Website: macys
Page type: cross-sells
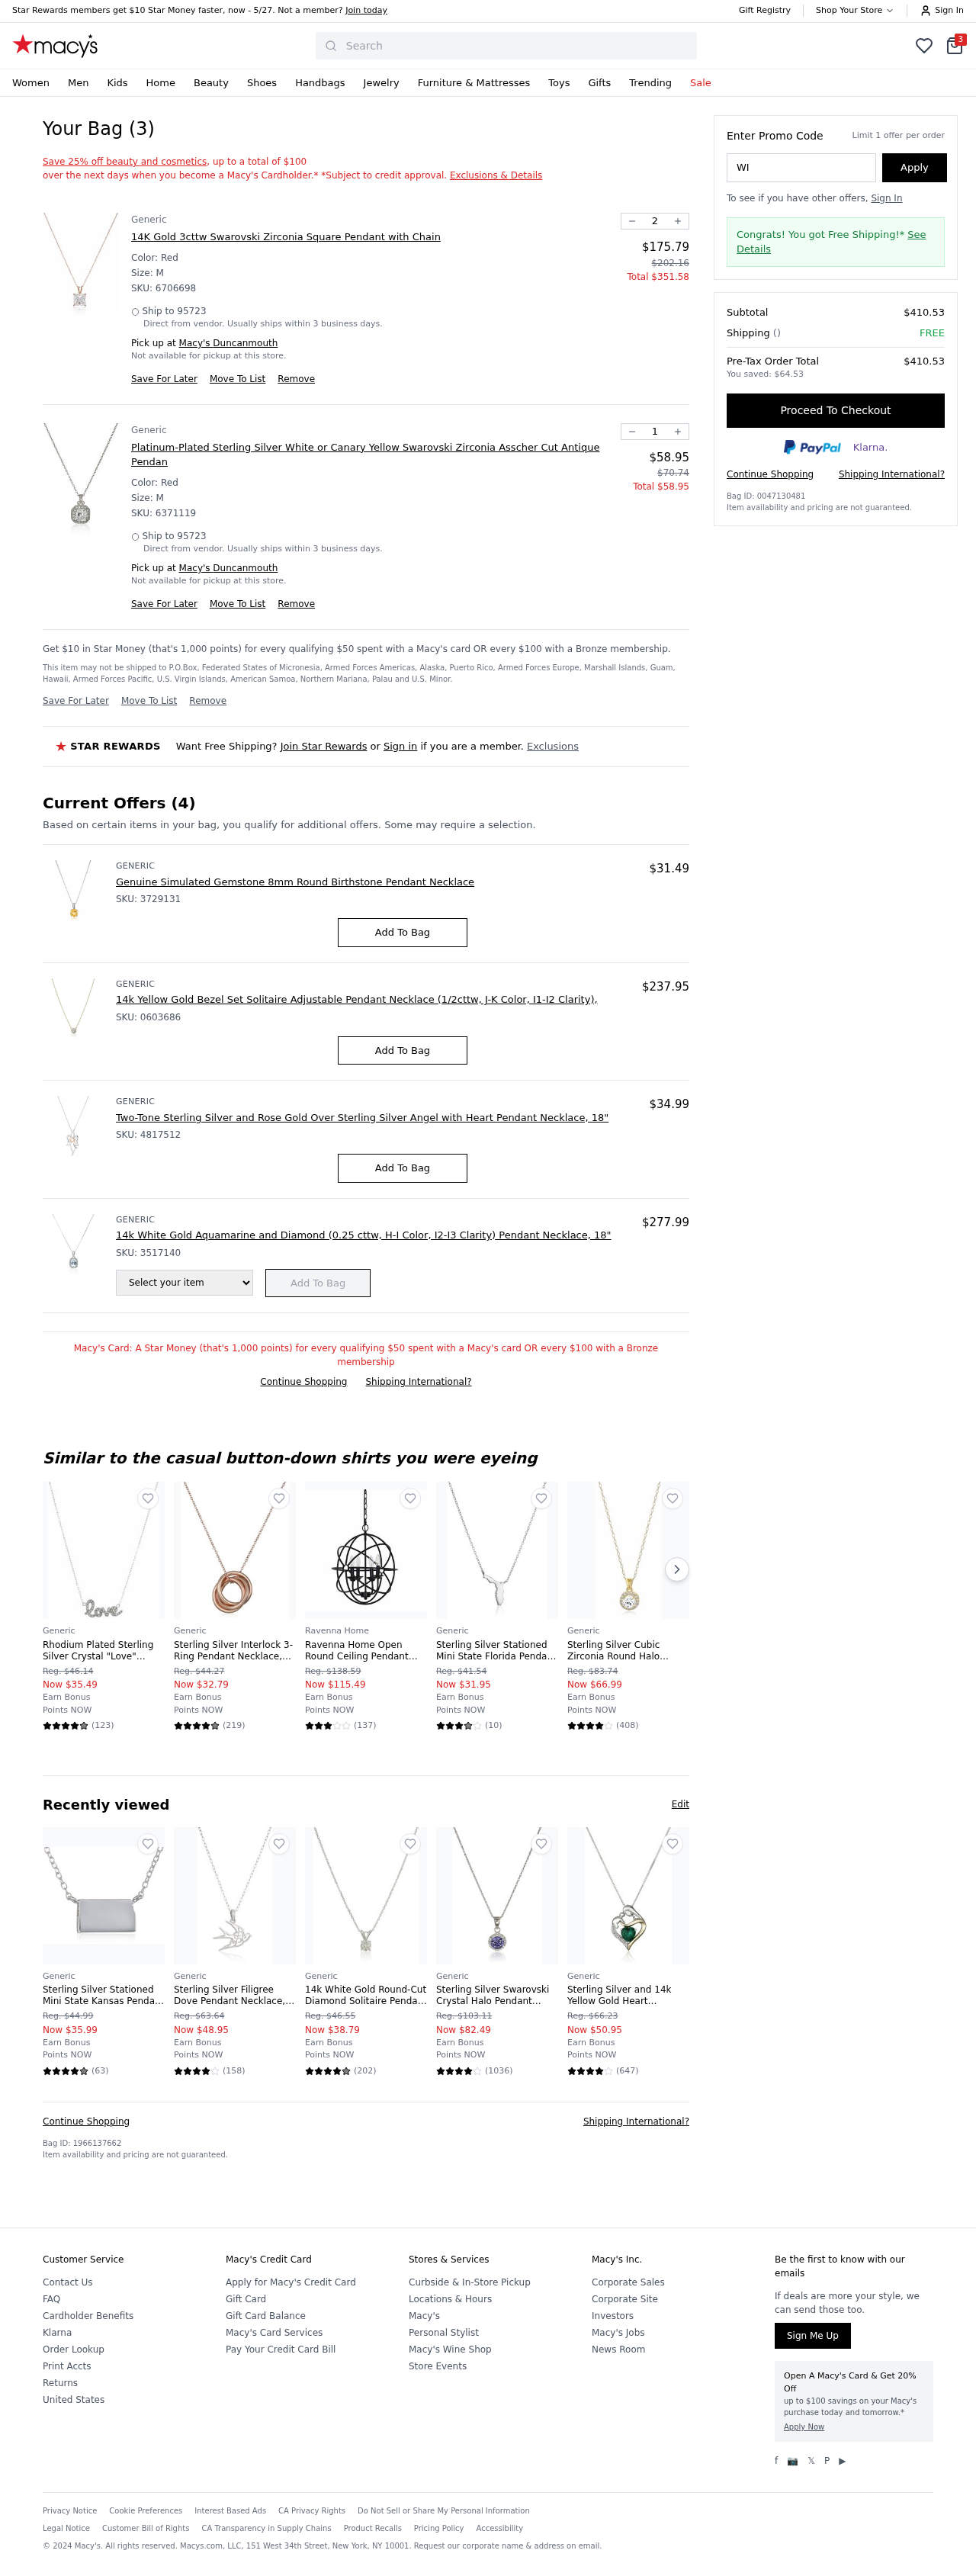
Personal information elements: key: PII_CITY
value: Duncanmouth
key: PII_POSTCODE
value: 95723
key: PII_PROMO_CODE
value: WINTER06
Product elements: key: PRODUCT10_BRAND
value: Generic
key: PRODUCT10_NAME
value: Sterling Silver Stationed Mini State Kansas Pendant Necklace, 16"+2" Extender
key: PRODUCT10_NUM_RATINGS
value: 63
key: PRODUCT10_PRICE
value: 35.99
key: PRODUCT10_RATING
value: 4.7
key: PRODUCT11_BRAND
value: Generic
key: PRODUCT11_NAME
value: Sterling Silver Filigree Dove Pendant Necklace, 18"
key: PRODUCT11_NUM_RATINGS
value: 158
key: PRODUCT11_PRICE
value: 48.95
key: PRODUCT11_RATING
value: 4.3
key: PRODUCT12_BRAND
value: Generic
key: PRODUCT12_NAME
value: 14k White Gold Round-Cut Diamond Solitaire Pendant Necklace (1/2cttw, K-L Color, I1-I2 Clarity), 18"
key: PRODUCT12_NUM_RATINGS
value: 202
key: PRODUCT12_PRICE
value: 38.79
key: PRODUCT12_RATING
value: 4.9
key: PRODUCT13_BRAND
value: Generic
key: PRODUCT13_NAME
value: Sterling Silver Swarovski Crystal Halo Pendant Necklace, 18"
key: PRODUCT13_NUM_RATINGS
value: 1036
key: PRODUCT13_PRICE
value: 82.49
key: PRODUCT13_RATING
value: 4.3
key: PRODUCT14_BRAND
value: Generic
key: PRODUCT14_NAME
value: Sterling Silver and 14k Yellow Gold Heart Mother's Jewel Created Emerald and Diamond Accent Pendant
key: PRODUCT14_NUM_RATINGS
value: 647
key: PRODUCT14_PRICE
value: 50.95
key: PRODUCT14_RATING
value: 4.4
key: PRODUCT15_BRAND
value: Generic
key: PRODUCT15_NAME
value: Genuine Simulated Gemstone 8mm Round Birthstone Pendant Necklace
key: PRODUCT15_PRICE
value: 31.49
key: PRODUCT16_BRAND
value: Generic
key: PRODUCT16_NAME
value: Two-Tone Sterling Silver and Rose Gold Over Sterling Silver Angel with Heart Pendant Necklace, 18"
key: PRODUCT16_PRICE
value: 34.99
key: PRODUCT1_BRAND
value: Generic
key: PRODUCT1_NAME
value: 14K Gold 3cttw Swarovski Zirconia Square Pendant with Chain
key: PRODUCT1_PRICE
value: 175.79
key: PRODUCT1_QUANTITY
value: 2
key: PRODUCT2_BRAND
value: Generic
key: PRODUCT2_NAME
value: Platinum-Plated Sterling Silver White or Canary Yellow Swarovski Zirconia Asscher Cut Antique Pendan
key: PRODUCT2_PRICE
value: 58.95
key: PRODUCT2_QUANTITY
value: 1
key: PRODUCT3_BRAND
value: Generic
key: PRODUCT3_NAME
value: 14k Yellow Gold Bezel Set Solitaire Adjustable Pendant Necklace (1/2cttw, J-K Color, I1-I2 Clarity),
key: PRODUCT3_PRICE
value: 237.95
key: PRODUCT4_BRAND
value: Generic
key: PRODUCT4_NAME
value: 14k White Gold Aquamarine and Diamond (0.25 cttw, H-I Color, I2-I3 Clarity) Pendant Necklace, 18"
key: PRODUCT4_PRICE
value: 277.99
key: PRODUCT5_BRAND
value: Generic
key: PRODUCT5_NAME
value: Rhodium Plated Sterling Silver Crystal "Love" Pendant Necklace, 16" +2"
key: PRODUCT5_NUM_RATINGS
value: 123
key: PRODUCT5_PRICE
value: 35.49
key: PRODUCT5_RATING
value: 4.7
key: PRODUCT6_BRAND
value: Generic
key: PRODUCT6_NAME
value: Sterling Silver Interlock 3-Ring Pendant Necklace, 18"
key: PRODUCT6_NUM_RATINGS
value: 219
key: PRODUCT6_PRICE
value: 32.79
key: PRODUCT6_RATING
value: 4.7
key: PRODUCT7_BRAND
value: Ravenna Home
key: PRODUCT7_NAME
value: Ravenna Home Open Round Ceiling Pendant Chandelier with 4 LED Light Bulbs - 16 x 16 x 18.50 Inches,
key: PRODUCT7_NUM_RATINGS
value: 137
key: PRODUCT7_PRICE
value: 115.49
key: PRODUCT7_RATING
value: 3.2
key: PRODUCT8_BRAND
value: Generic
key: PRODUCT8_NAME
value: Sterling Silver Stationed Mini State Florida Pendant Necklace, 16"+2" Extender
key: PRODUCT8_NUM_RATINGS
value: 10
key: PRODUCT8_PRICE
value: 31.95
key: PRODUCT8_RATING
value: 3.8
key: PRODUCT9_BRAND
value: Generic
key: PRODUCT9_NAME
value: Sterling Silver Cubic Zirconia Round Halo Pendant Necklace
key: PRODUCT9_NUM_RATINGS
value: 408
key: PRODUCT9_PRICE
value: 66.99
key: PRODUCT9_RATING
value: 4
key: PRODUCT1_SKU
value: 6706698
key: PRODUCT1_ORIGINAL_PRICE
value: $202.16
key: PRODUCT1_TOTAL
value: $351.58
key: PRODUCT2_SKU
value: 6371119
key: PRODUCT2_ORIGINAL_PRICE
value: $70.74
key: PRODUCT2_TOTAL
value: $58.95
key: PRODUCT15_SKU
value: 3729131
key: PRODUCT3_SKU
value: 0603686
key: PRODUCT16_SKU
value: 4817512
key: PRODUCT4_SKU
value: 3517140
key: PRODUCT5_ORIGINAL_PRICE
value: Reg. $46.14
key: PRODUCT6_ORIGINAL_PRICE
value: Reg. $44.27
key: PRODUCT7_ORIGINAL_PRICE
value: Reg. $138.59
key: PRODUCT8_ORIGINAL_PRICE
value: Reg. $41.54
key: PRODUCT9_ORIGINAL_PRICE
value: Reg. $83.74
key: PRODUCT10_ORIGINAL_PRICE
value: Reg. $44.99
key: PRODUCT11_ORIGINAL_PRICE
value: Reg. $63.64
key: PRODUCT12_ORIGINAL_PRICE
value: Reg. $46.55
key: PRODUCT13_ORIGINAL_PRICE
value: Reg. $103.11
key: PRODUCT14_ORIGINAL_PRICE
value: Reg. $66.23
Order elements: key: ORDER_NUM_ITEMS
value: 3
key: ORDER_SUBTOTAL
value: $410.53
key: ORDER_TOTAL
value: $410.53
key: ORDER_SAVINGS
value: $64.53
Search elements: key: HEADER_SEARCH
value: Search